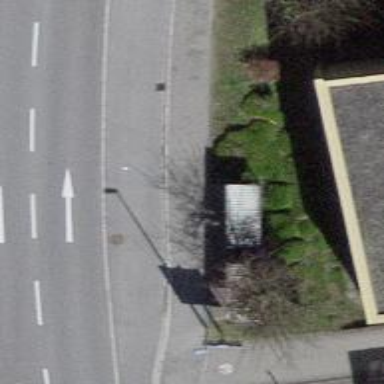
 serving as platform for public transportation."